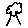
Label: tree